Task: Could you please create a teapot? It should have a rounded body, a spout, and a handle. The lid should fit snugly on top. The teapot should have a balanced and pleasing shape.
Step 129:
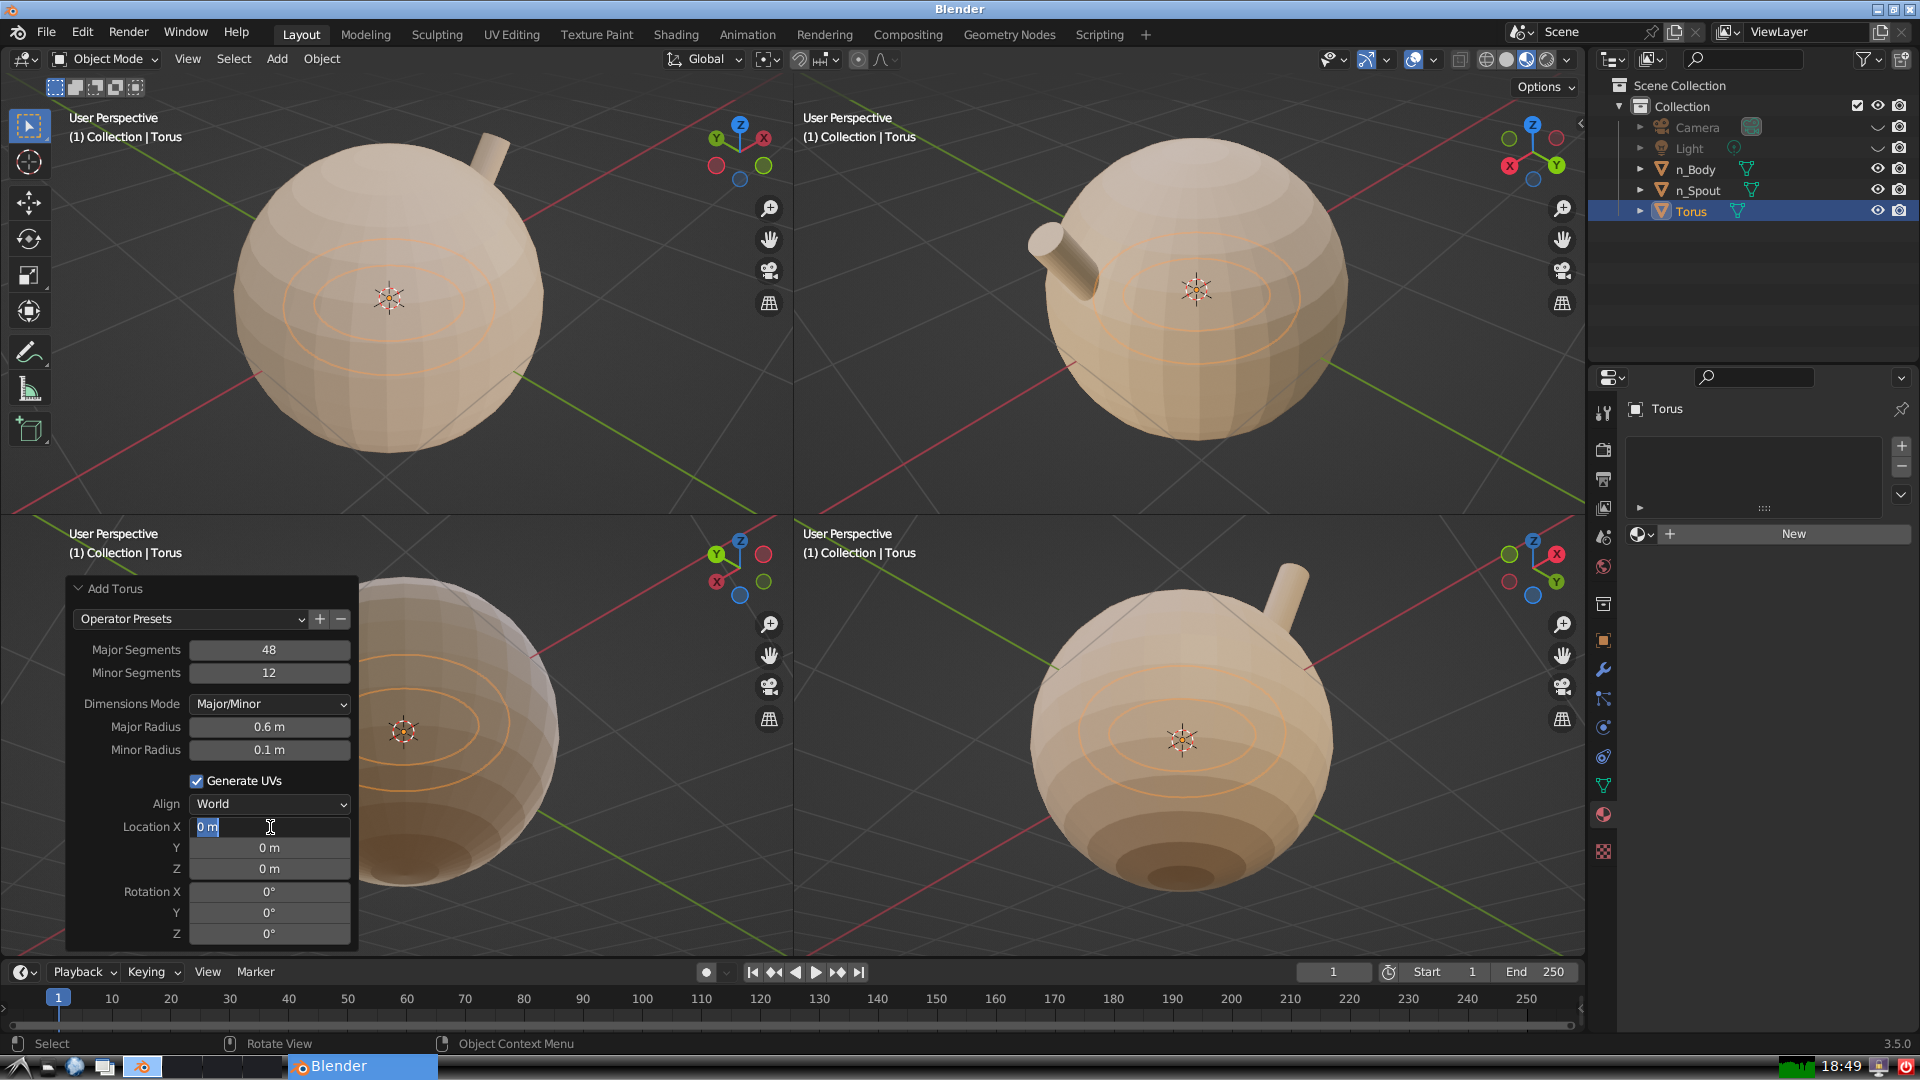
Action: input_text: -0.8